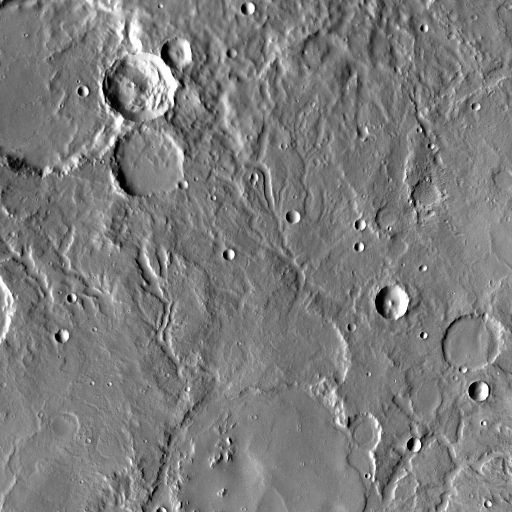
Crater classes present: Background, Other, Layered, Buried, Secondary